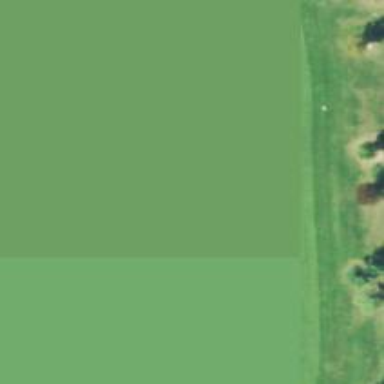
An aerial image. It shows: Path used for both walking and golf.